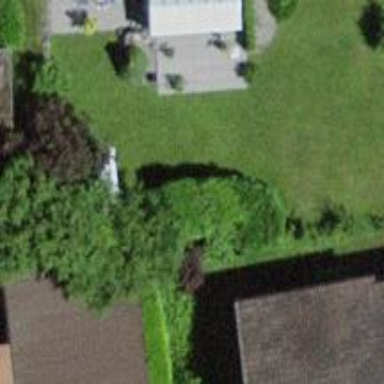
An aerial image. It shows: Hedge acting as barrier.